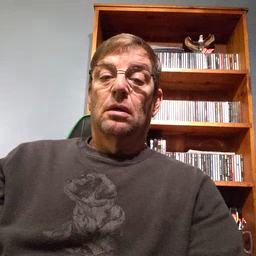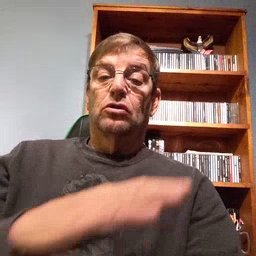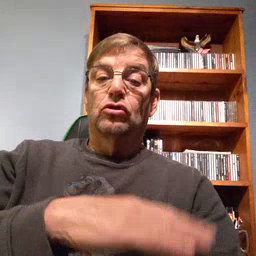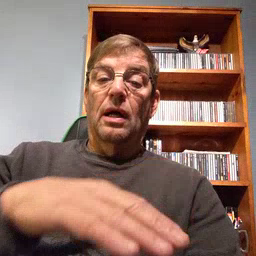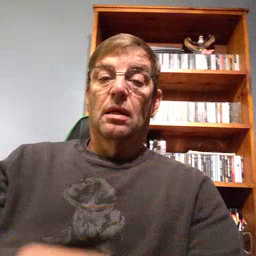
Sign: child